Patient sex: M
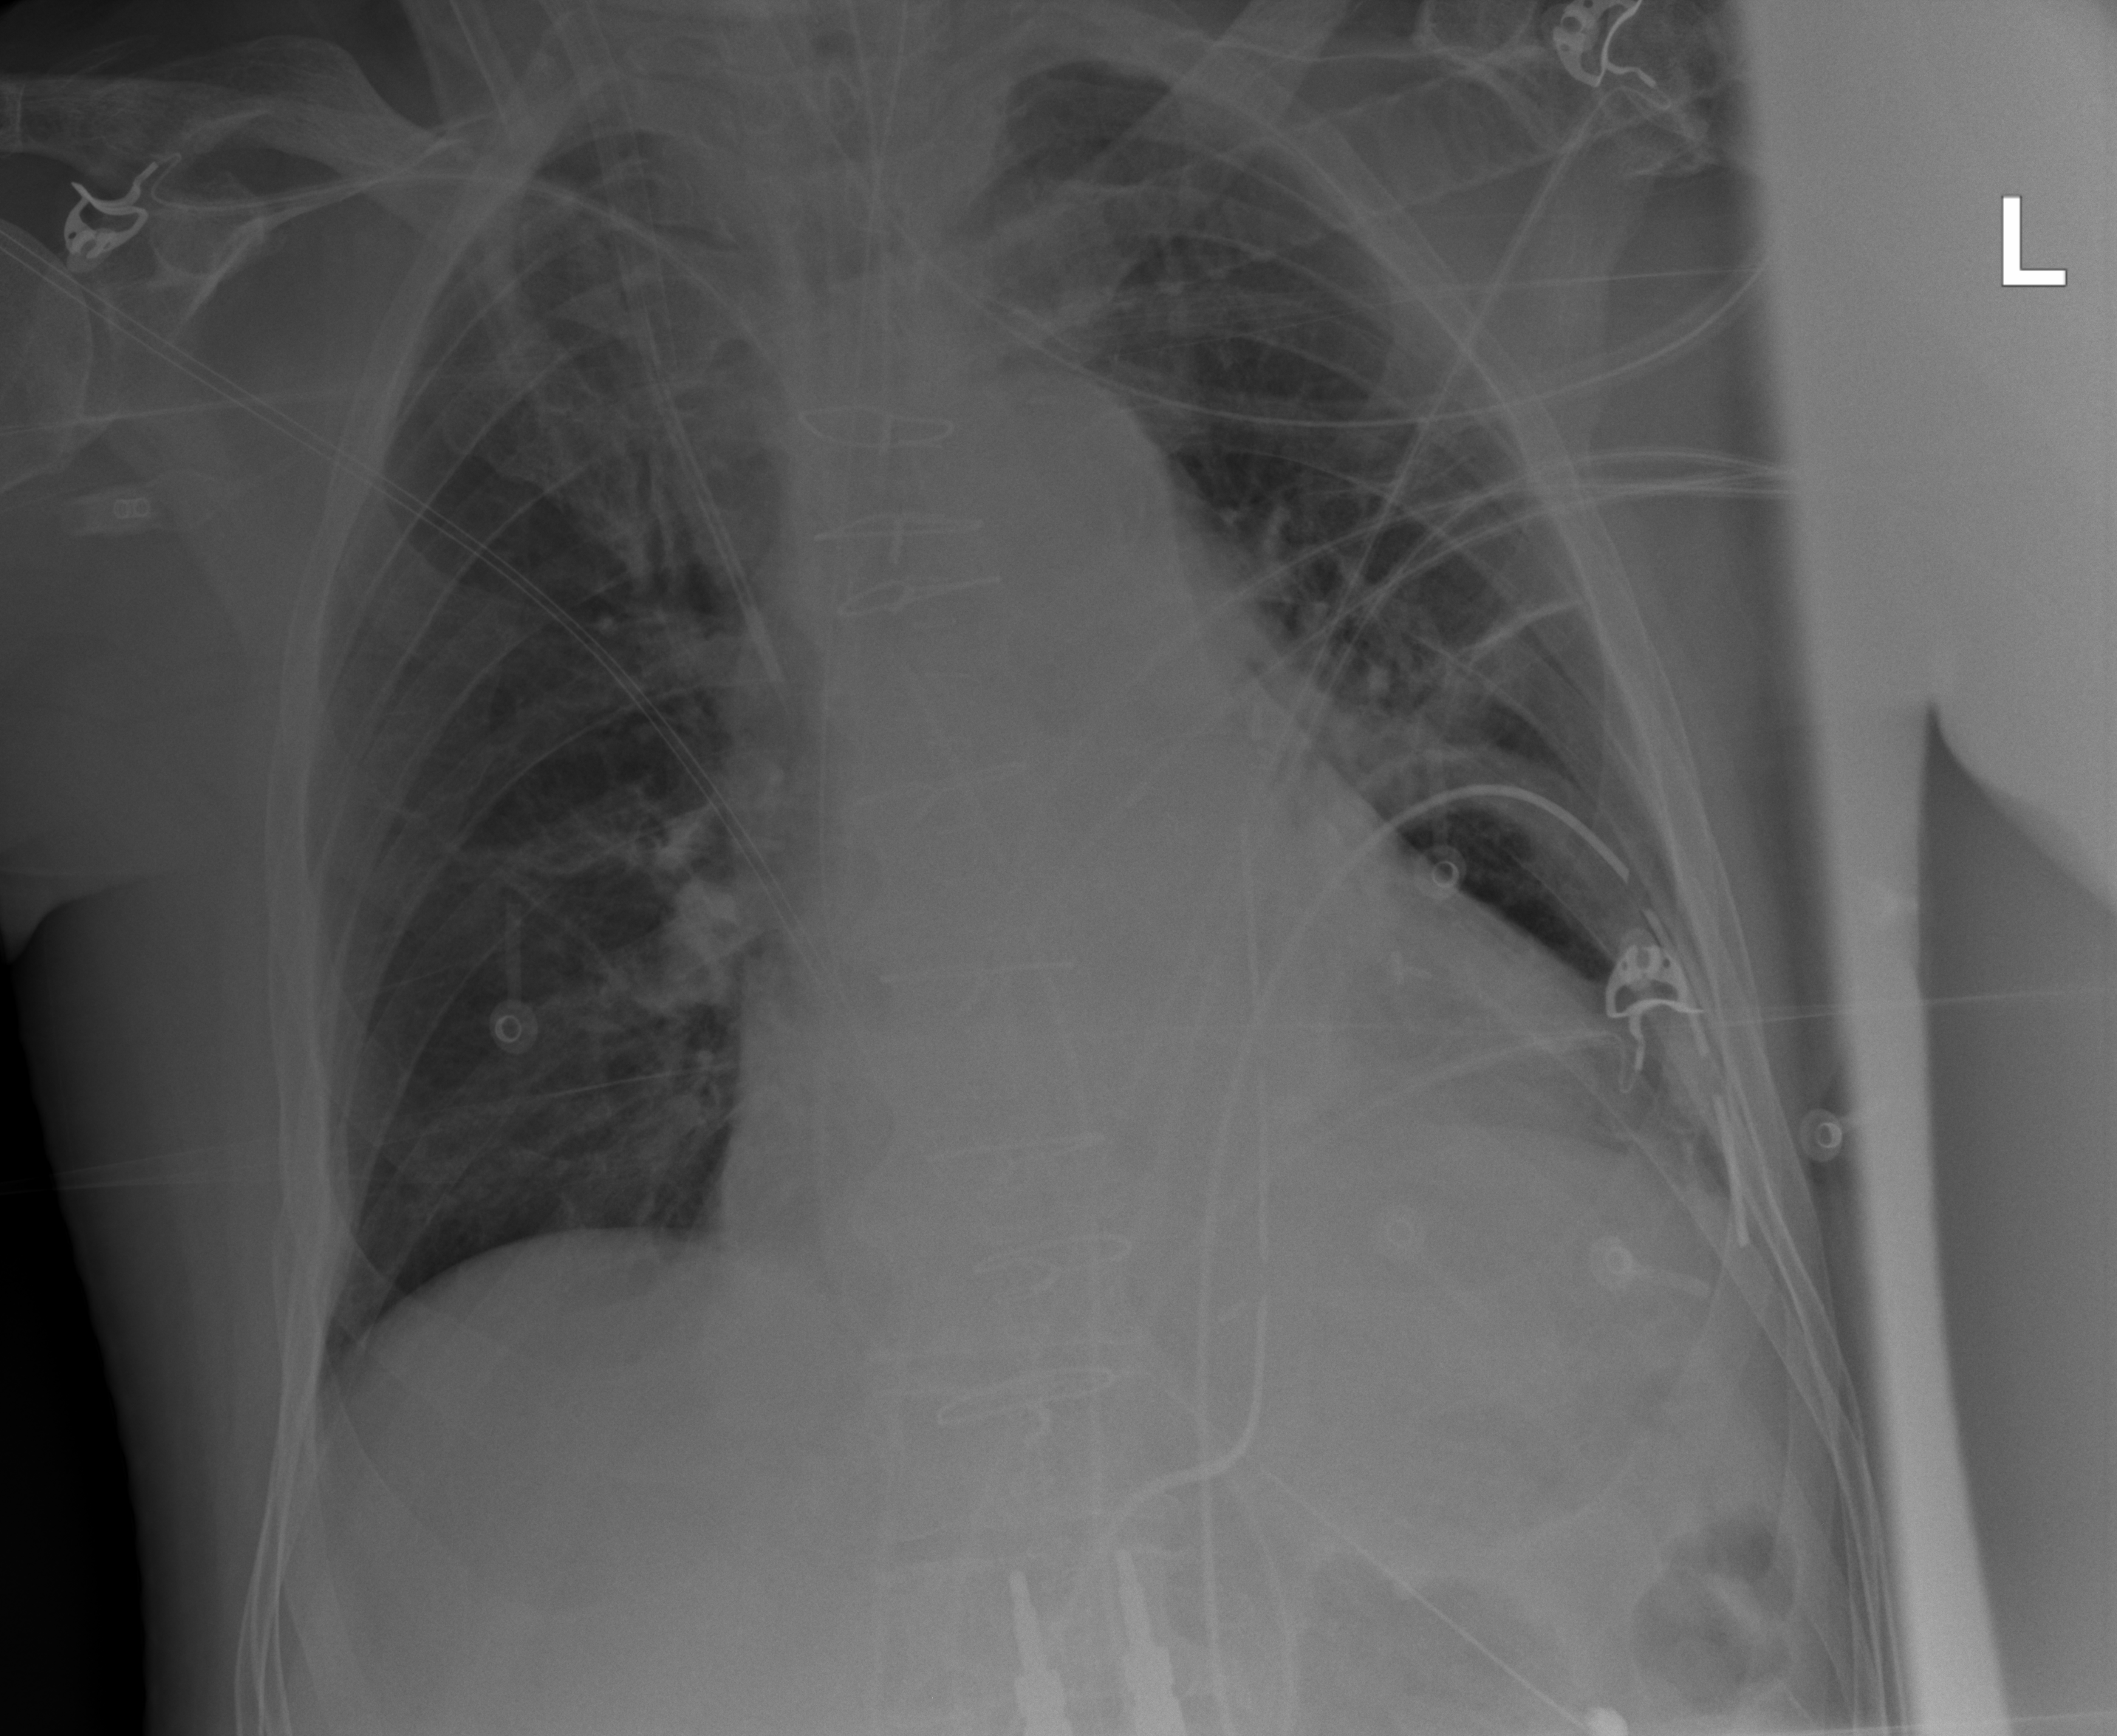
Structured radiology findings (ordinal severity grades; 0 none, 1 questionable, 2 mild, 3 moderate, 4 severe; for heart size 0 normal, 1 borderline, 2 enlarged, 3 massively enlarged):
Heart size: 2
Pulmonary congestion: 0
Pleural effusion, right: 0
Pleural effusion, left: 2
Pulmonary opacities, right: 0
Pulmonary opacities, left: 0
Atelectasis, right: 0
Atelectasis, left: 2